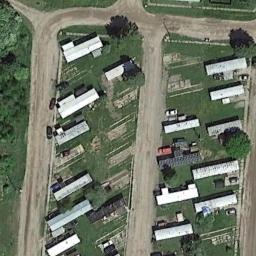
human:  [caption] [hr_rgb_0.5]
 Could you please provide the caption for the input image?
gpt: Many buildings of different shapes and sizes are in mobile home parks .

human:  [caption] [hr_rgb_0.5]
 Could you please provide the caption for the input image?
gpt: The mobile home park is on the grass next to the road .

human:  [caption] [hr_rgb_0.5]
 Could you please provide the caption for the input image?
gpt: The mobile home park has some neatly arranged mobile homes on the grass and some roads go through the mobile home park .

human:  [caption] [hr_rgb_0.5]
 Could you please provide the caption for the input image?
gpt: There are four rows of mobile homes and three paths .

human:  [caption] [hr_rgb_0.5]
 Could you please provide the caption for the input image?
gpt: There are some buildings on green lawns on the mobile home park .